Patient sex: M
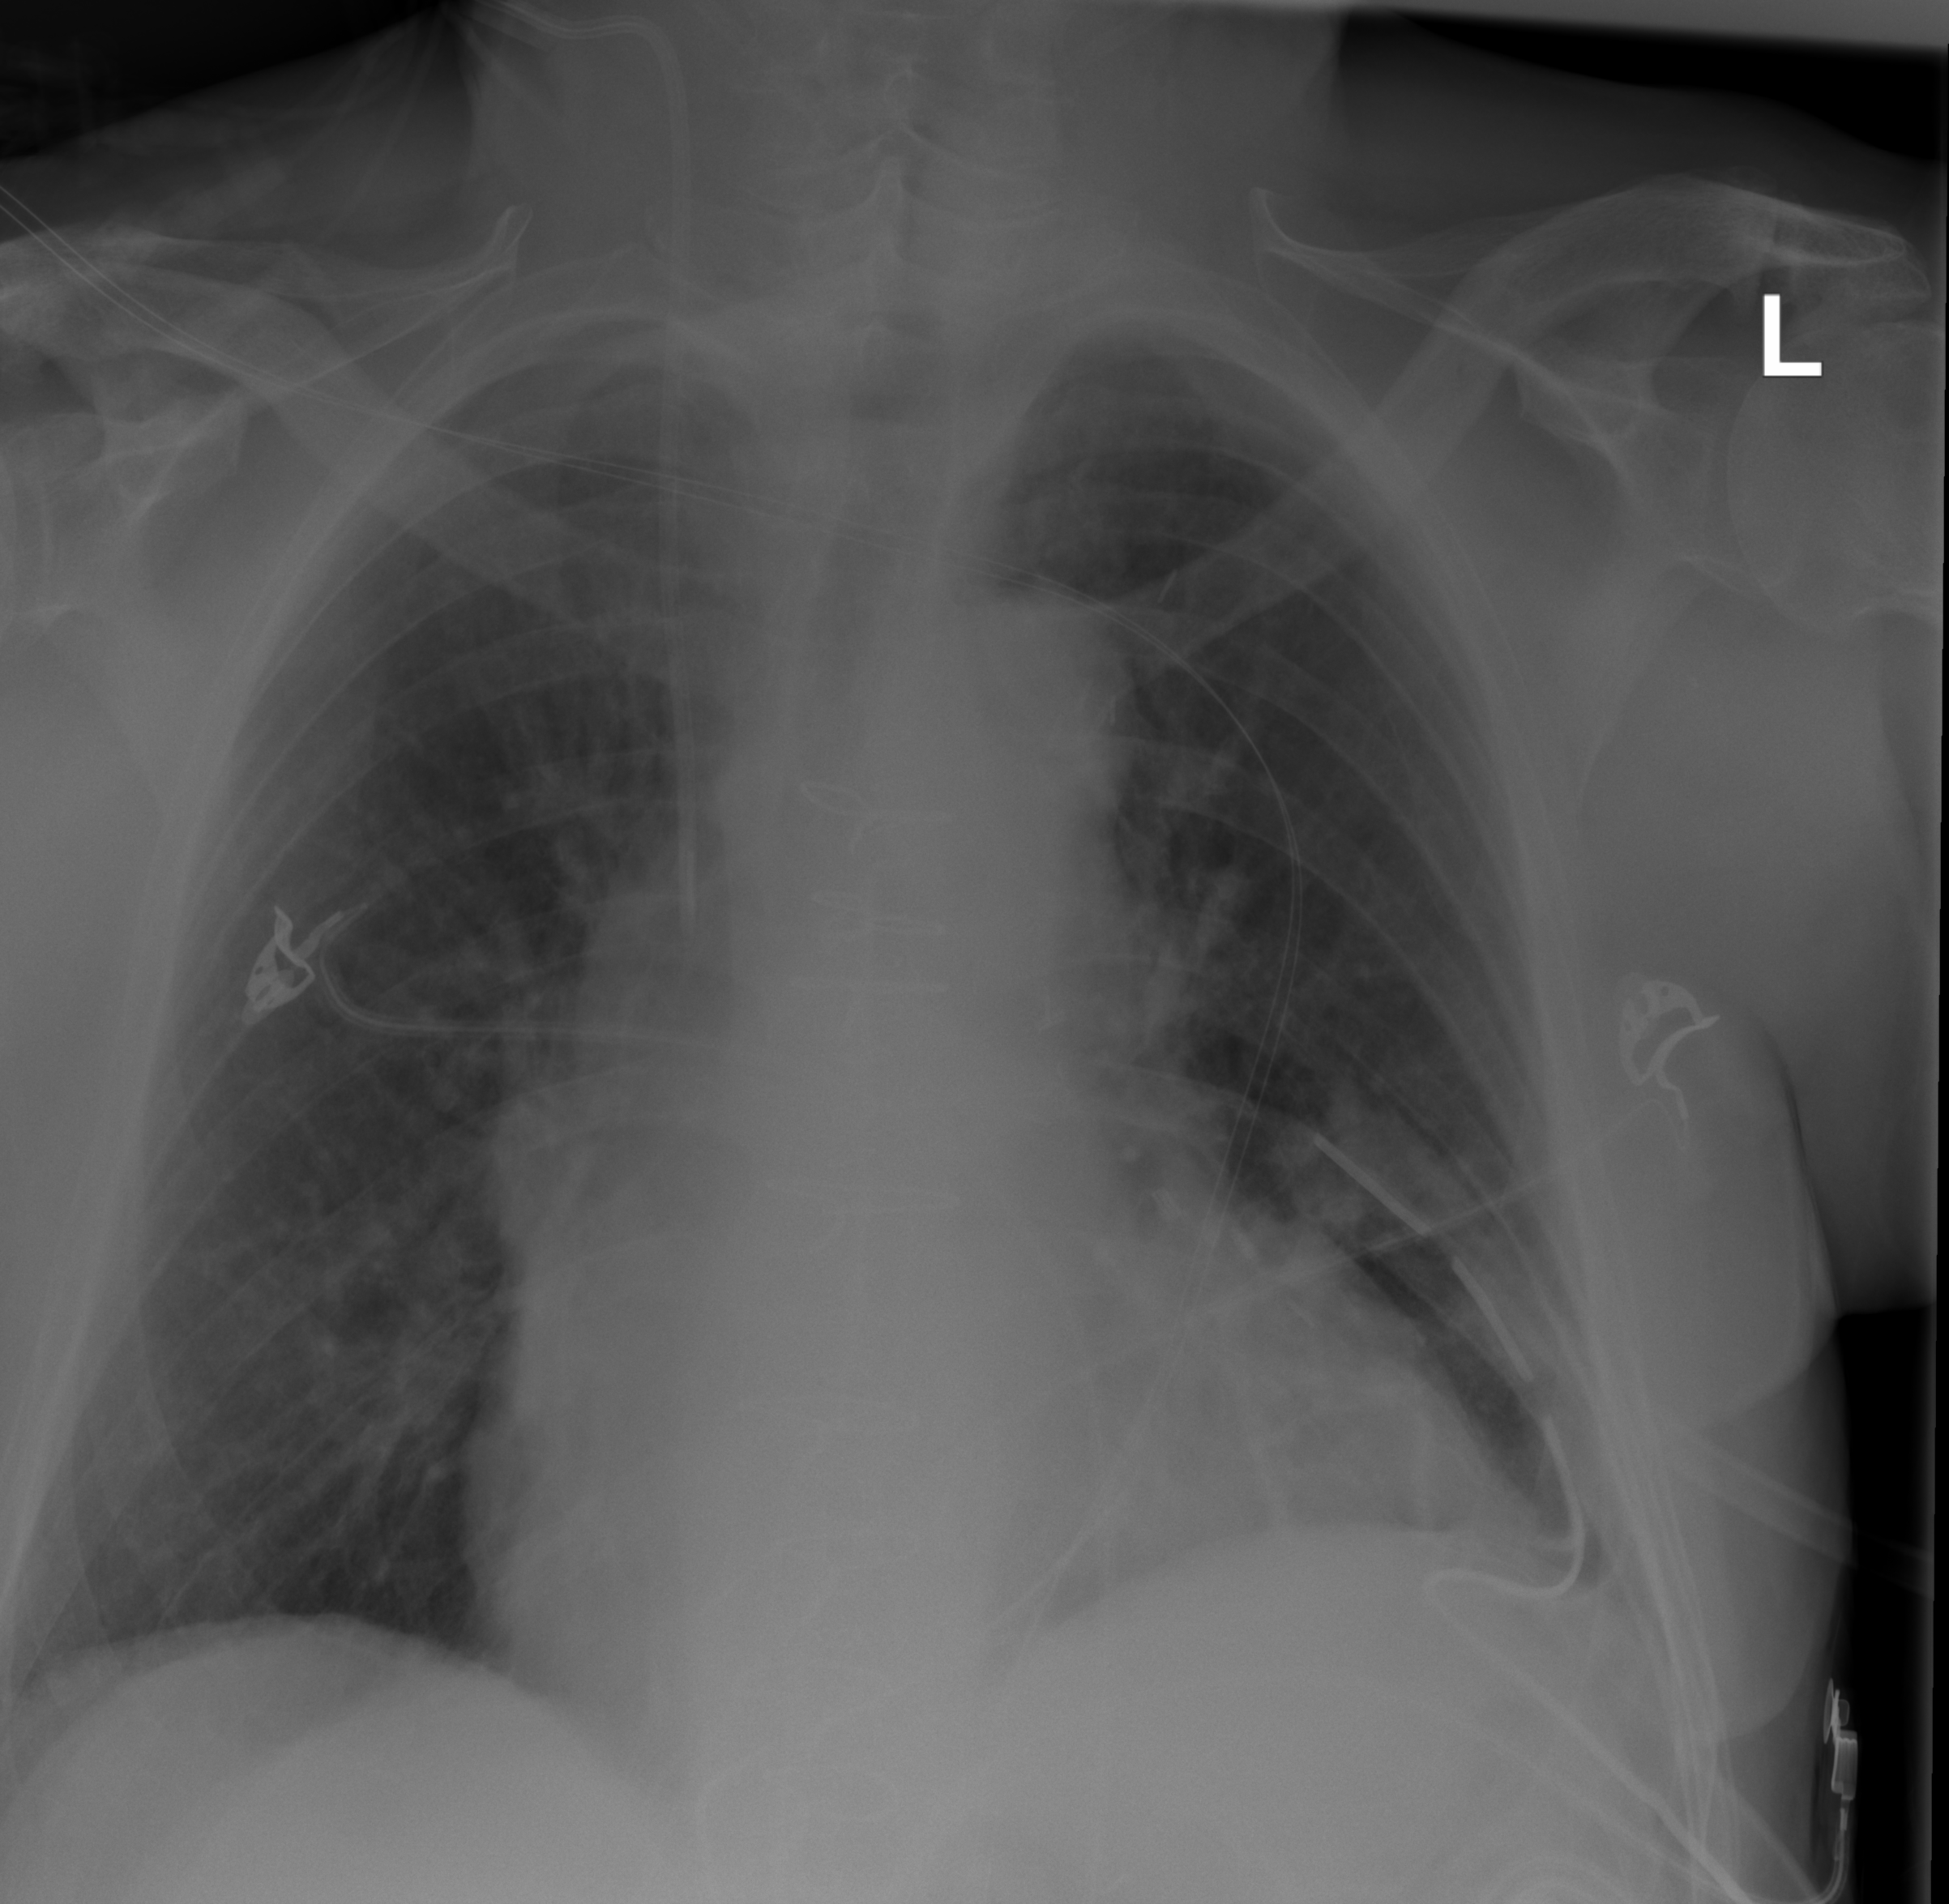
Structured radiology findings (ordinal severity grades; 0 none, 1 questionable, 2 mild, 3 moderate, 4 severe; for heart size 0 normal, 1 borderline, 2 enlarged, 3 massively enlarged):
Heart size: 2
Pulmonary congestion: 2
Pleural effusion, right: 0
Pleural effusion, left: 0
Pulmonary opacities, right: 0
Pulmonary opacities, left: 0
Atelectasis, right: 0
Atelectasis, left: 2